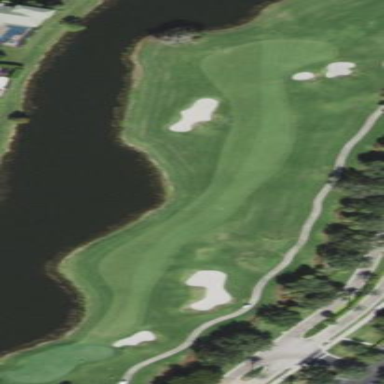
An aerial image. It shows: Golf fairway surrounded by grass.